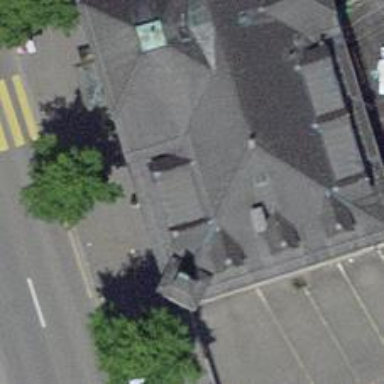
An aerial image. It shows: Government office.